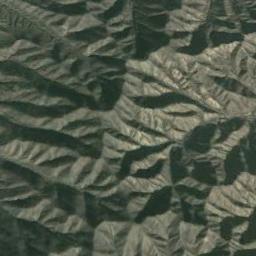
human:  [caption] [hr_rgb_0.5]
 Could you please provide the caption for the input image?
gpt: The folded mountain consists of a number of ridges and valleys .

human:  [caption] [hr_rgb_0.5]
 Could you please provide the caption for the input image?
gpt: Thirty percent of the area on this mountain is covered by vegetation .

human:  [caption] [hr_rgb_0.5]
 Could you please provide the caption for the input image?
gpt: The mountains are winding and undulating .

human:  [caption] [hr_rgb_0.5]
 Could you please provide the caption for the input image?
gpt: The mountain is full of black soil .

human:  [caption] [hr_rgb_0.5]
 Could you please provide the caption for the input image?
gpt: There are many ridges on the brown mountain .